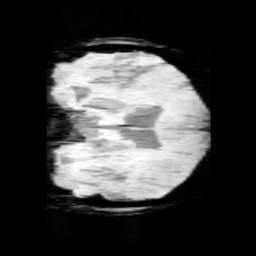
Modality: minIP
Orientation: coronal
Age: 9
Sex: male
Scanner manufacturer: siemens
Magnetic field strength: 3 T
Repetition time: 0.027 s
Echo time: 0.02 s